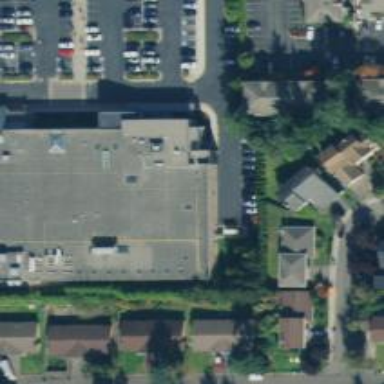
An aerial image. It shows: Clinic.